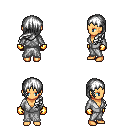
a pixel art fantasy rpg character, female body template, human, tanned skin, white robe, red pants, white left-swept hairstyle, gold gloves, four views (front, back, left, right), 2x2 character sprite sheet, small pixel art, hard edges, no anti-aliasing